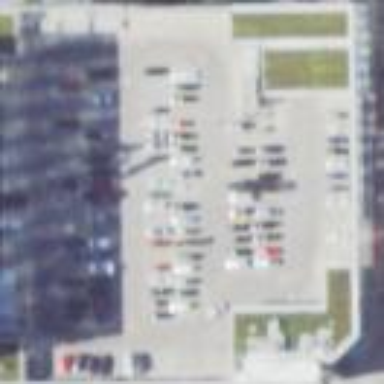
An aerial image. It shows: Retail building housing supermarket.